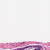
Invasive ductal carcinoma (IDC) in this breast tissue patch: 0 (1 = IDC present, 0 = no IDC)